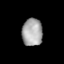
Tissue: lung
Cell type: Epithelial cells
Senescence score: 0.1207
Nuclear area (px): 550
Mean DAPI intensity: 167.296